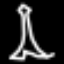
Label: The Eiffel Tower